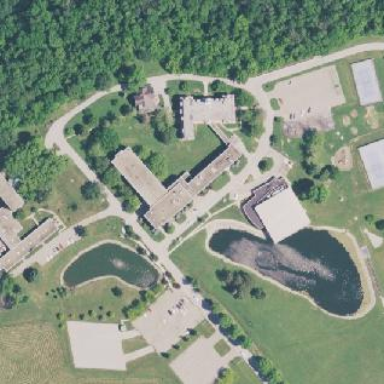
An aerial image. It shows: School building.